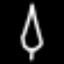
Label: leaf